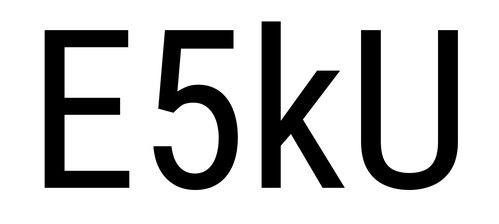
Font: Roboto_Condensed_Regular